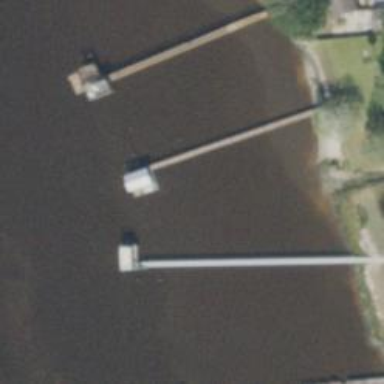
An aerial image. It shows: Man-made pier.